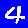
Digit: 4